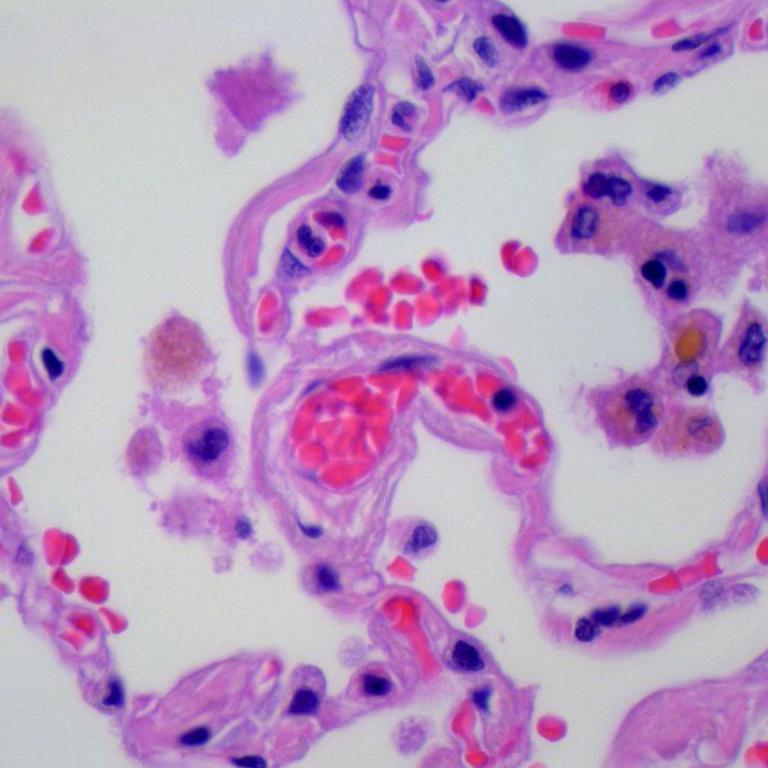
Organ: lung
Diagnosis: benign